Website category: game
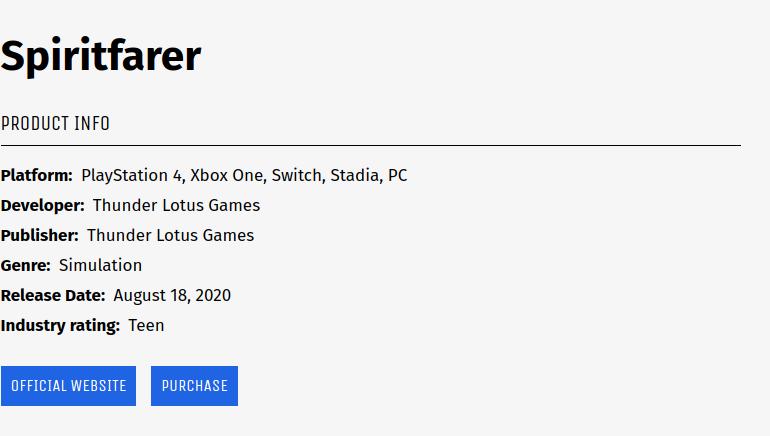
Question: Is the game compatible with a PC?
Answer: yes

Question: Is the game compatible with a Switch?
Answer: yes

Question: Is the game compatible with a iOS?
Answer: no

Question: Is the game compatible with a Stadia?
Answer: yes

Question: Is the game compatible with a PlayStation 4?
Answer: yes

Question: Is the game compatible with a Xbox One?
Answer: yes